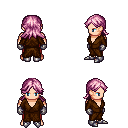
a pixel art fantasy rpg character, male body template, human, light skin, brown robe, red pants, pink loose hair, metal gloves, metal boots, four views (front, back, left, right), 2x2 character sprite sheet, small pixel art, hard edges, no anti-aliasing